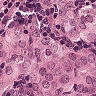
Metastatic tissue present: yes